Question: What holiday?
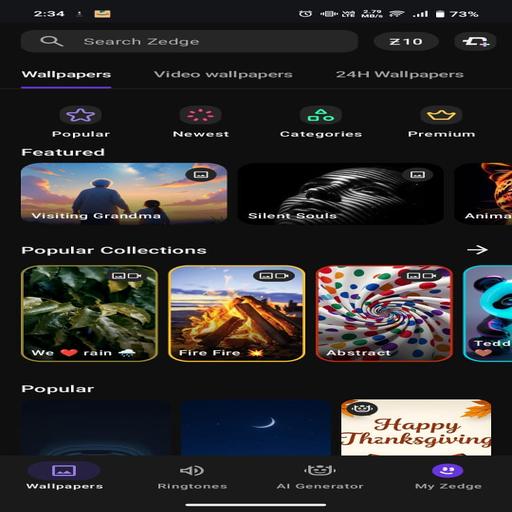
Answer: Happy Thanksgiving